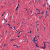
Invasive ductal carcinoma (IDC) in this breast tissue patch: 0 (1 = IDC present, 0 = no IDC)